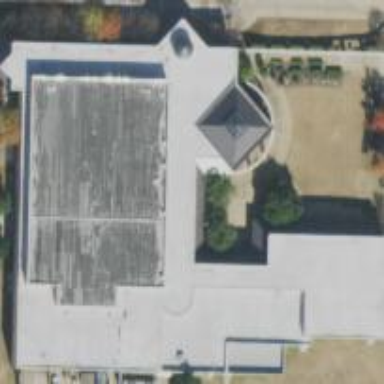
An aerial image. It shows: Conference centre building.